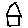
Label: house